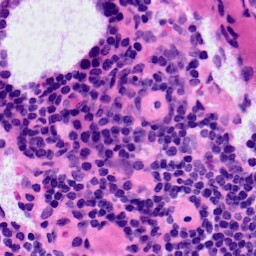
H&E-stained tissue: LymphNode